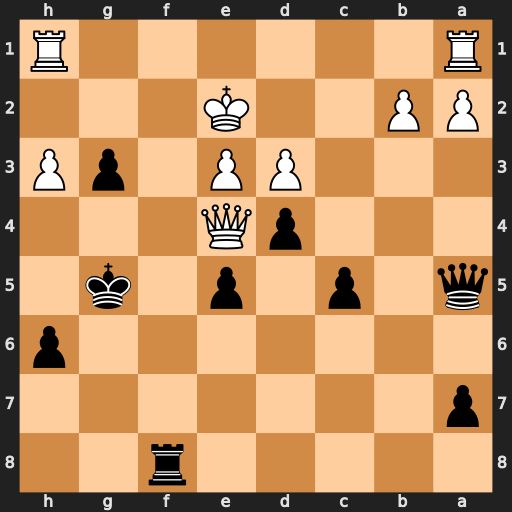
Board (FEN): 5r2/p7/7p/q1p1p1k1/3pQ3/3PP1pP/PP2K3/R6R
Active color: b
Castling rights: -
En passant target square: -
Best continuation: Rf2+ Kd1 Qd2#